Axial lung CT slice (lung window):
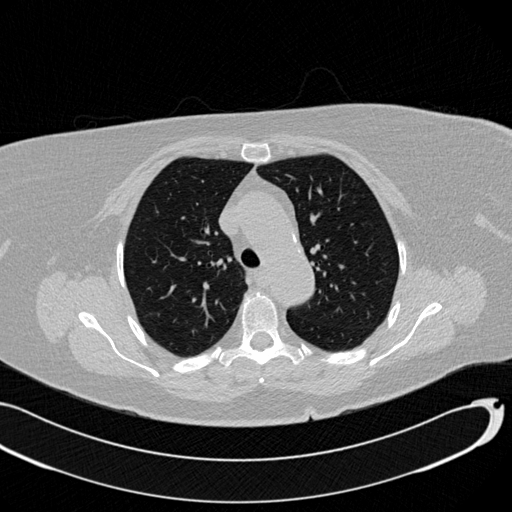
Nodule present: no